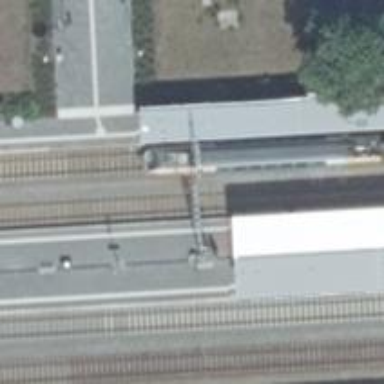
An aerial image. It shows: Railway signal.